Question: what I'm looking for is to make an options menu but without the ActionBar. In the Google music app I saw that they have a options menu sort of thing with no action bar. Below is a picture of what I was talking about in the Google music app.
Thank you in advance! :)

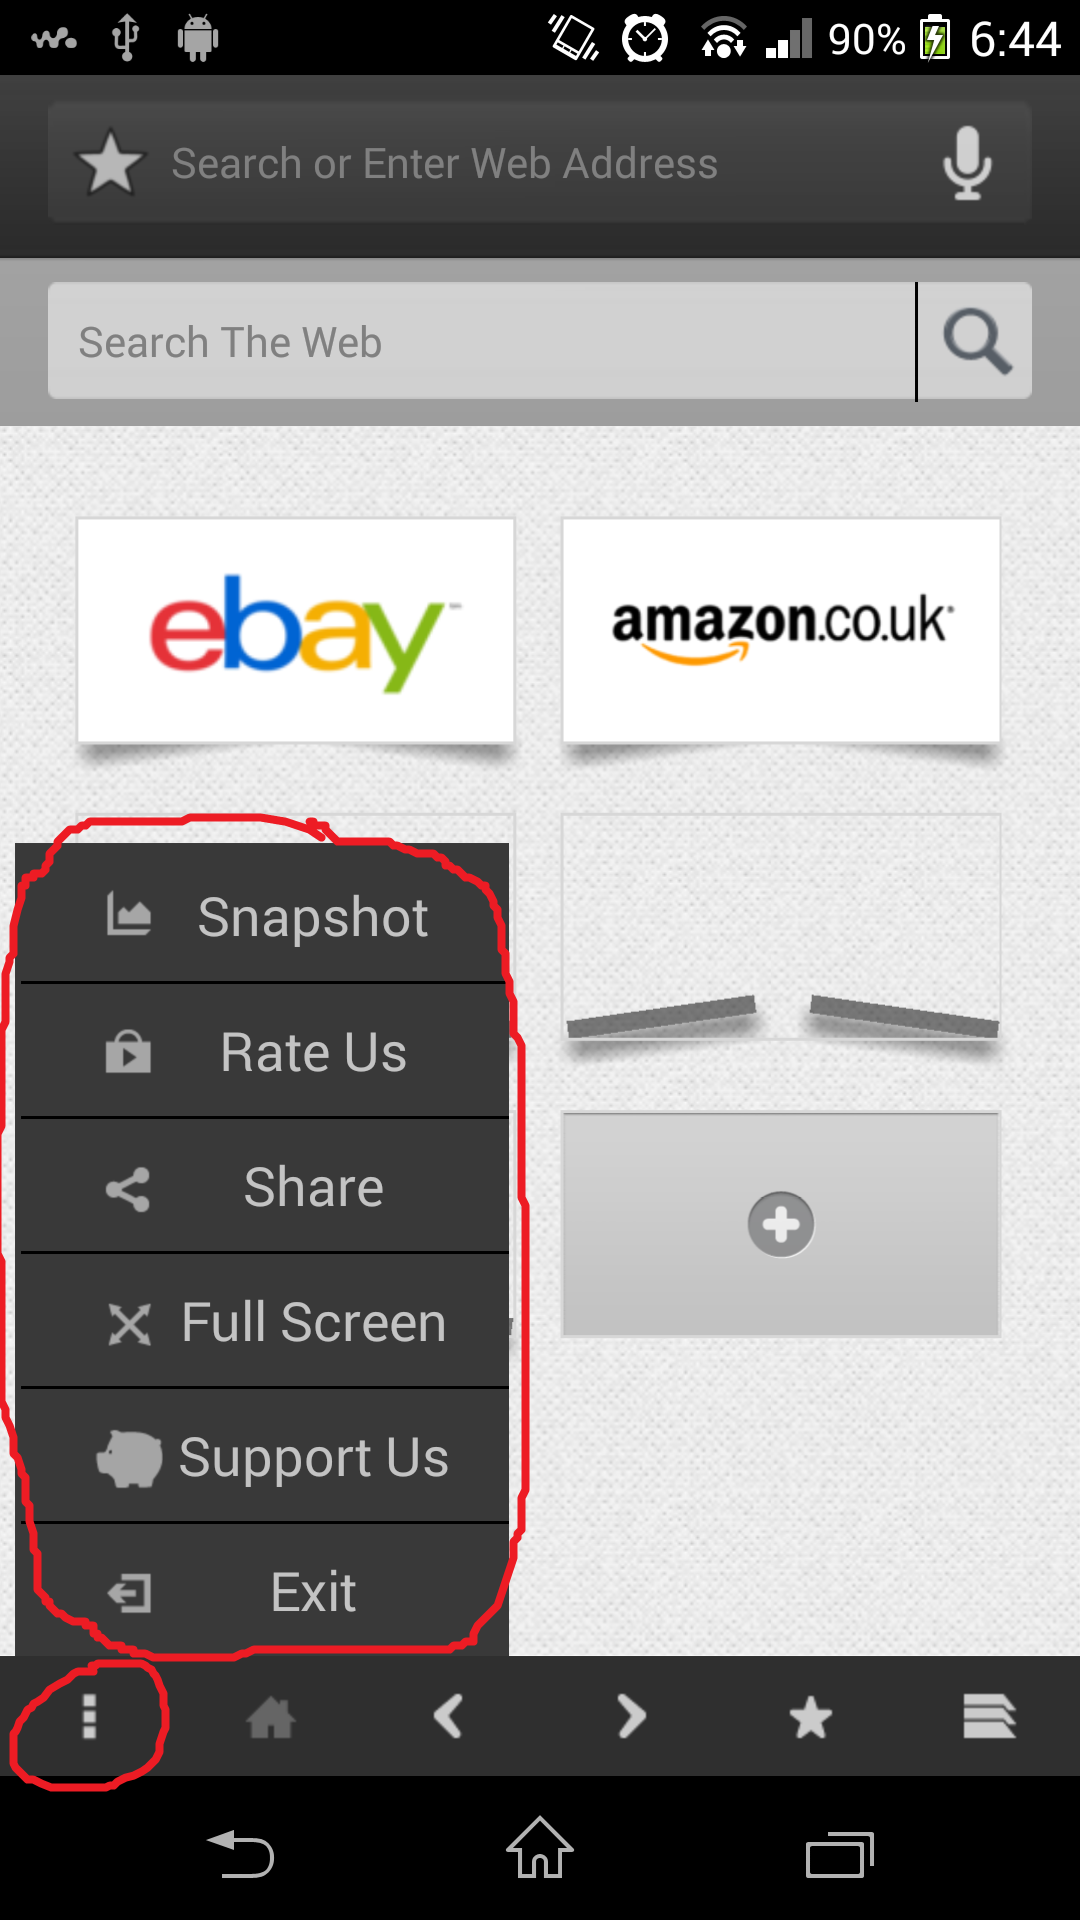
Answer: That's just a simple popop. You can do that on any view. Throw an icon on a view, like the overflow menu icone and set a click listener on it.
This example is a list of devices (smartphones) in a catalog. I populate the tag with an object so I know which one the user clicks on.
'''
public void showDeviceMenu(View v) {
PopupMenu popup = new PopupMenu(this, v);
popup.inflate(R.menu.cart_device_menu);
DeviceTag tag = (DeviceTag) v.getTag();
final String groupId = tag.groupId;
final String sku = tag.sku;
final String productId = tag.productId;
SpannableStringBuilder text = new SpannableStringBuilder(tag.name);
text.setSpan(new StyleSpan(Typeface.BOLD), 0, text.length(),
Spannable.SPAN_EXCLUSIVE_EXCLUSIVE);
popup.getMenu().findItem(R.id.menu_name).setTitle(text);
invalidateOptionsMenu();
popup.setOnMenuItemClickListener(new OnMenuItemClickListener() {
@Override
public boolean onMenuItemClick(MenuItem item) {
switch (item.getItemId()) {
case R.id.duplicate_device:
duplicateDevice(sku, productId);
return true;
case R.id.update_device:
updateWirelessItemInCart(sku,groupId);
return true;
case R.id.delete_device:
removeItemFromCart(groupId);
return true;
default:
return false;
}
}
});
popup.show();
}
'''